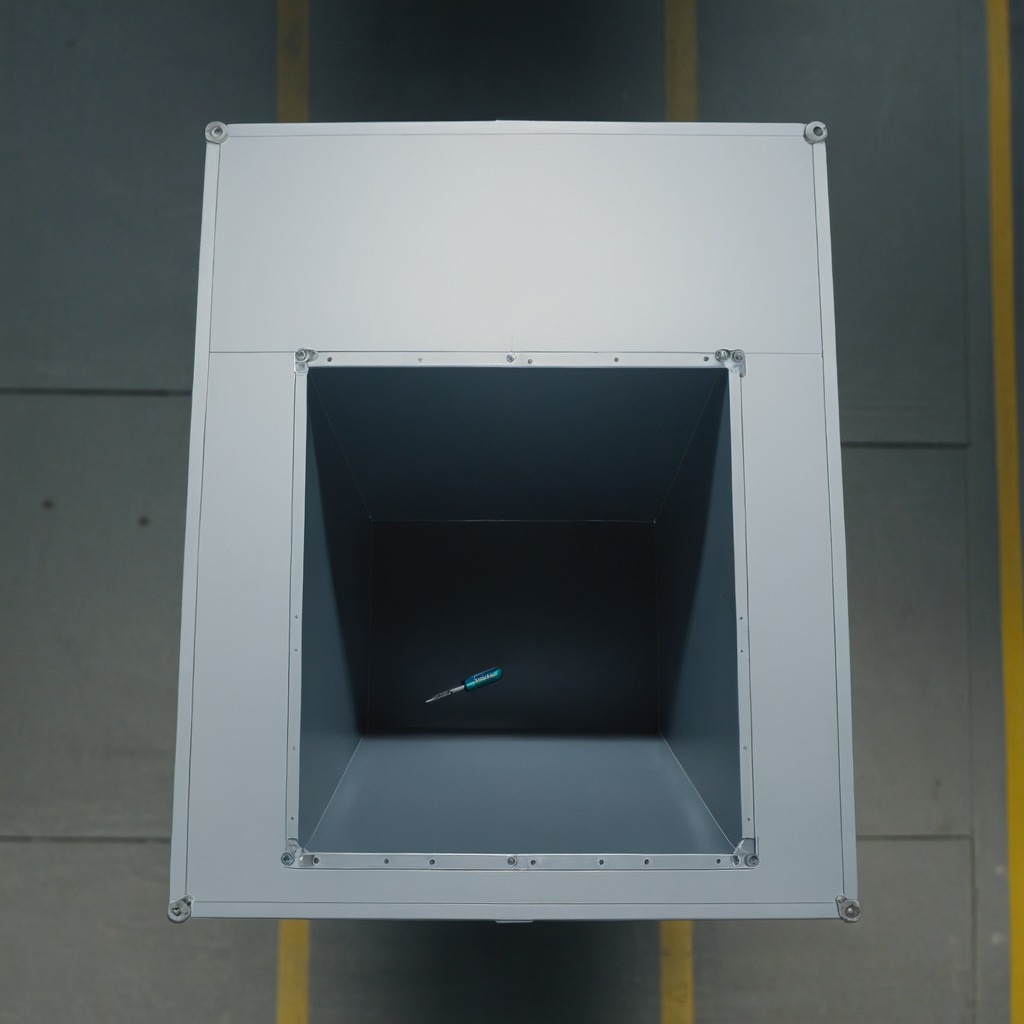
A screwdriver is lying on a toolbox surface in an airplane hangar workshop 8K.